Aerial crown-view tile of a tropical tree (Barro Colorado Island, Panama), acquired 20250915:
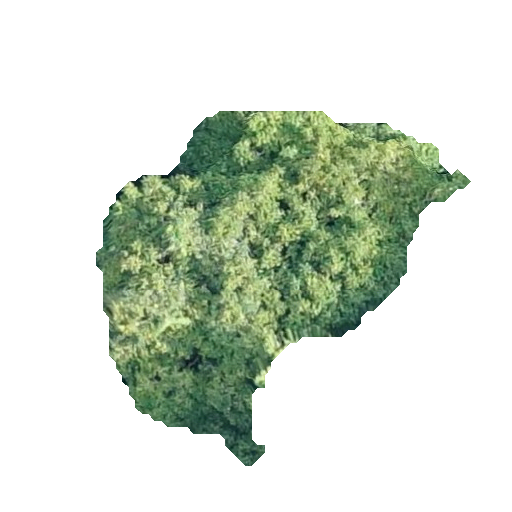
Species: Protium stevensonii
GBIF accepted scientific name: Tetragastris panamensis
Crown area: 107.955 m²